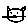
Label: cat